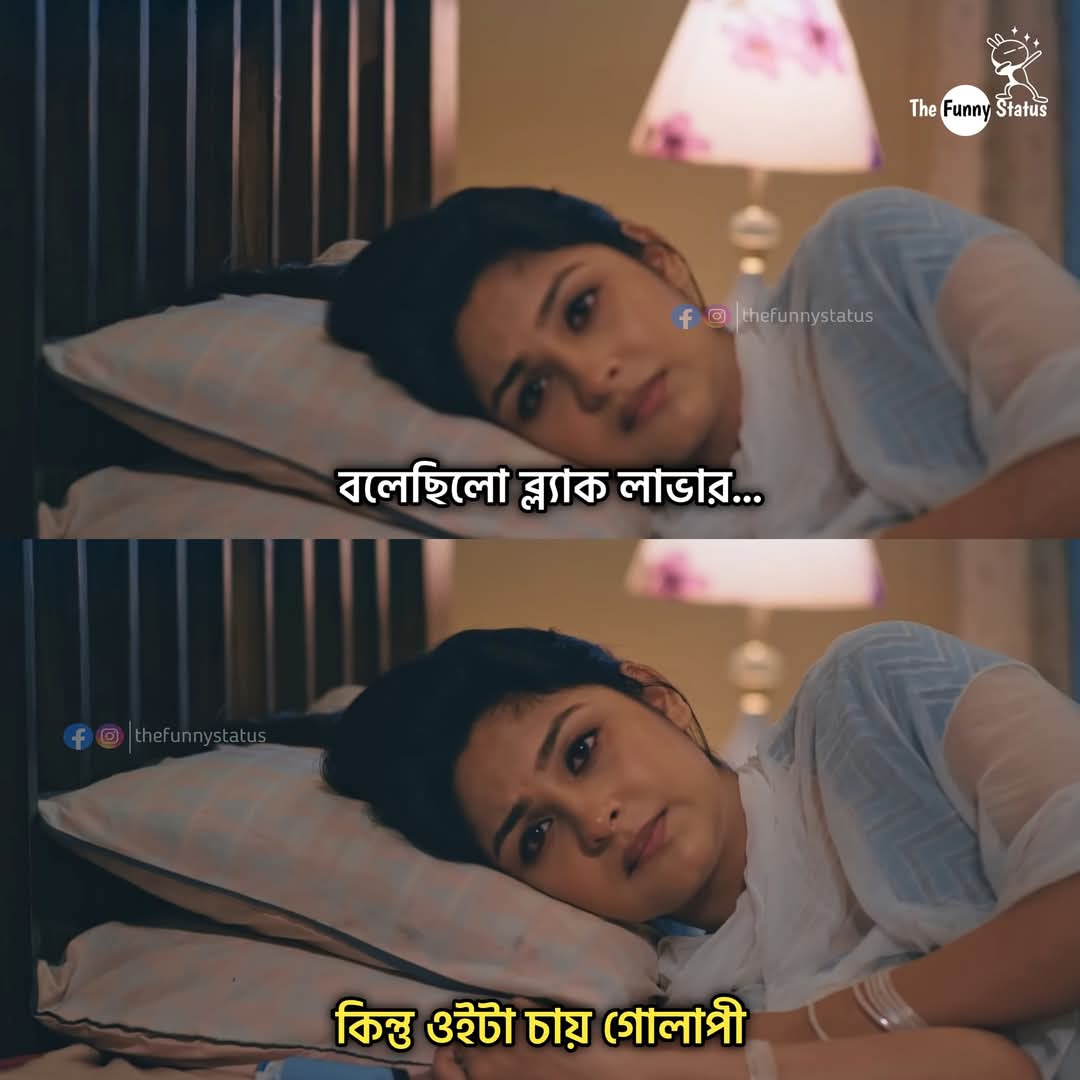
Text: বলেছিলো ব্ল্যাক লাভার...
কিন্তু ওইটা চায় গোলাপী
Label: Non Hate